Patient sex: M
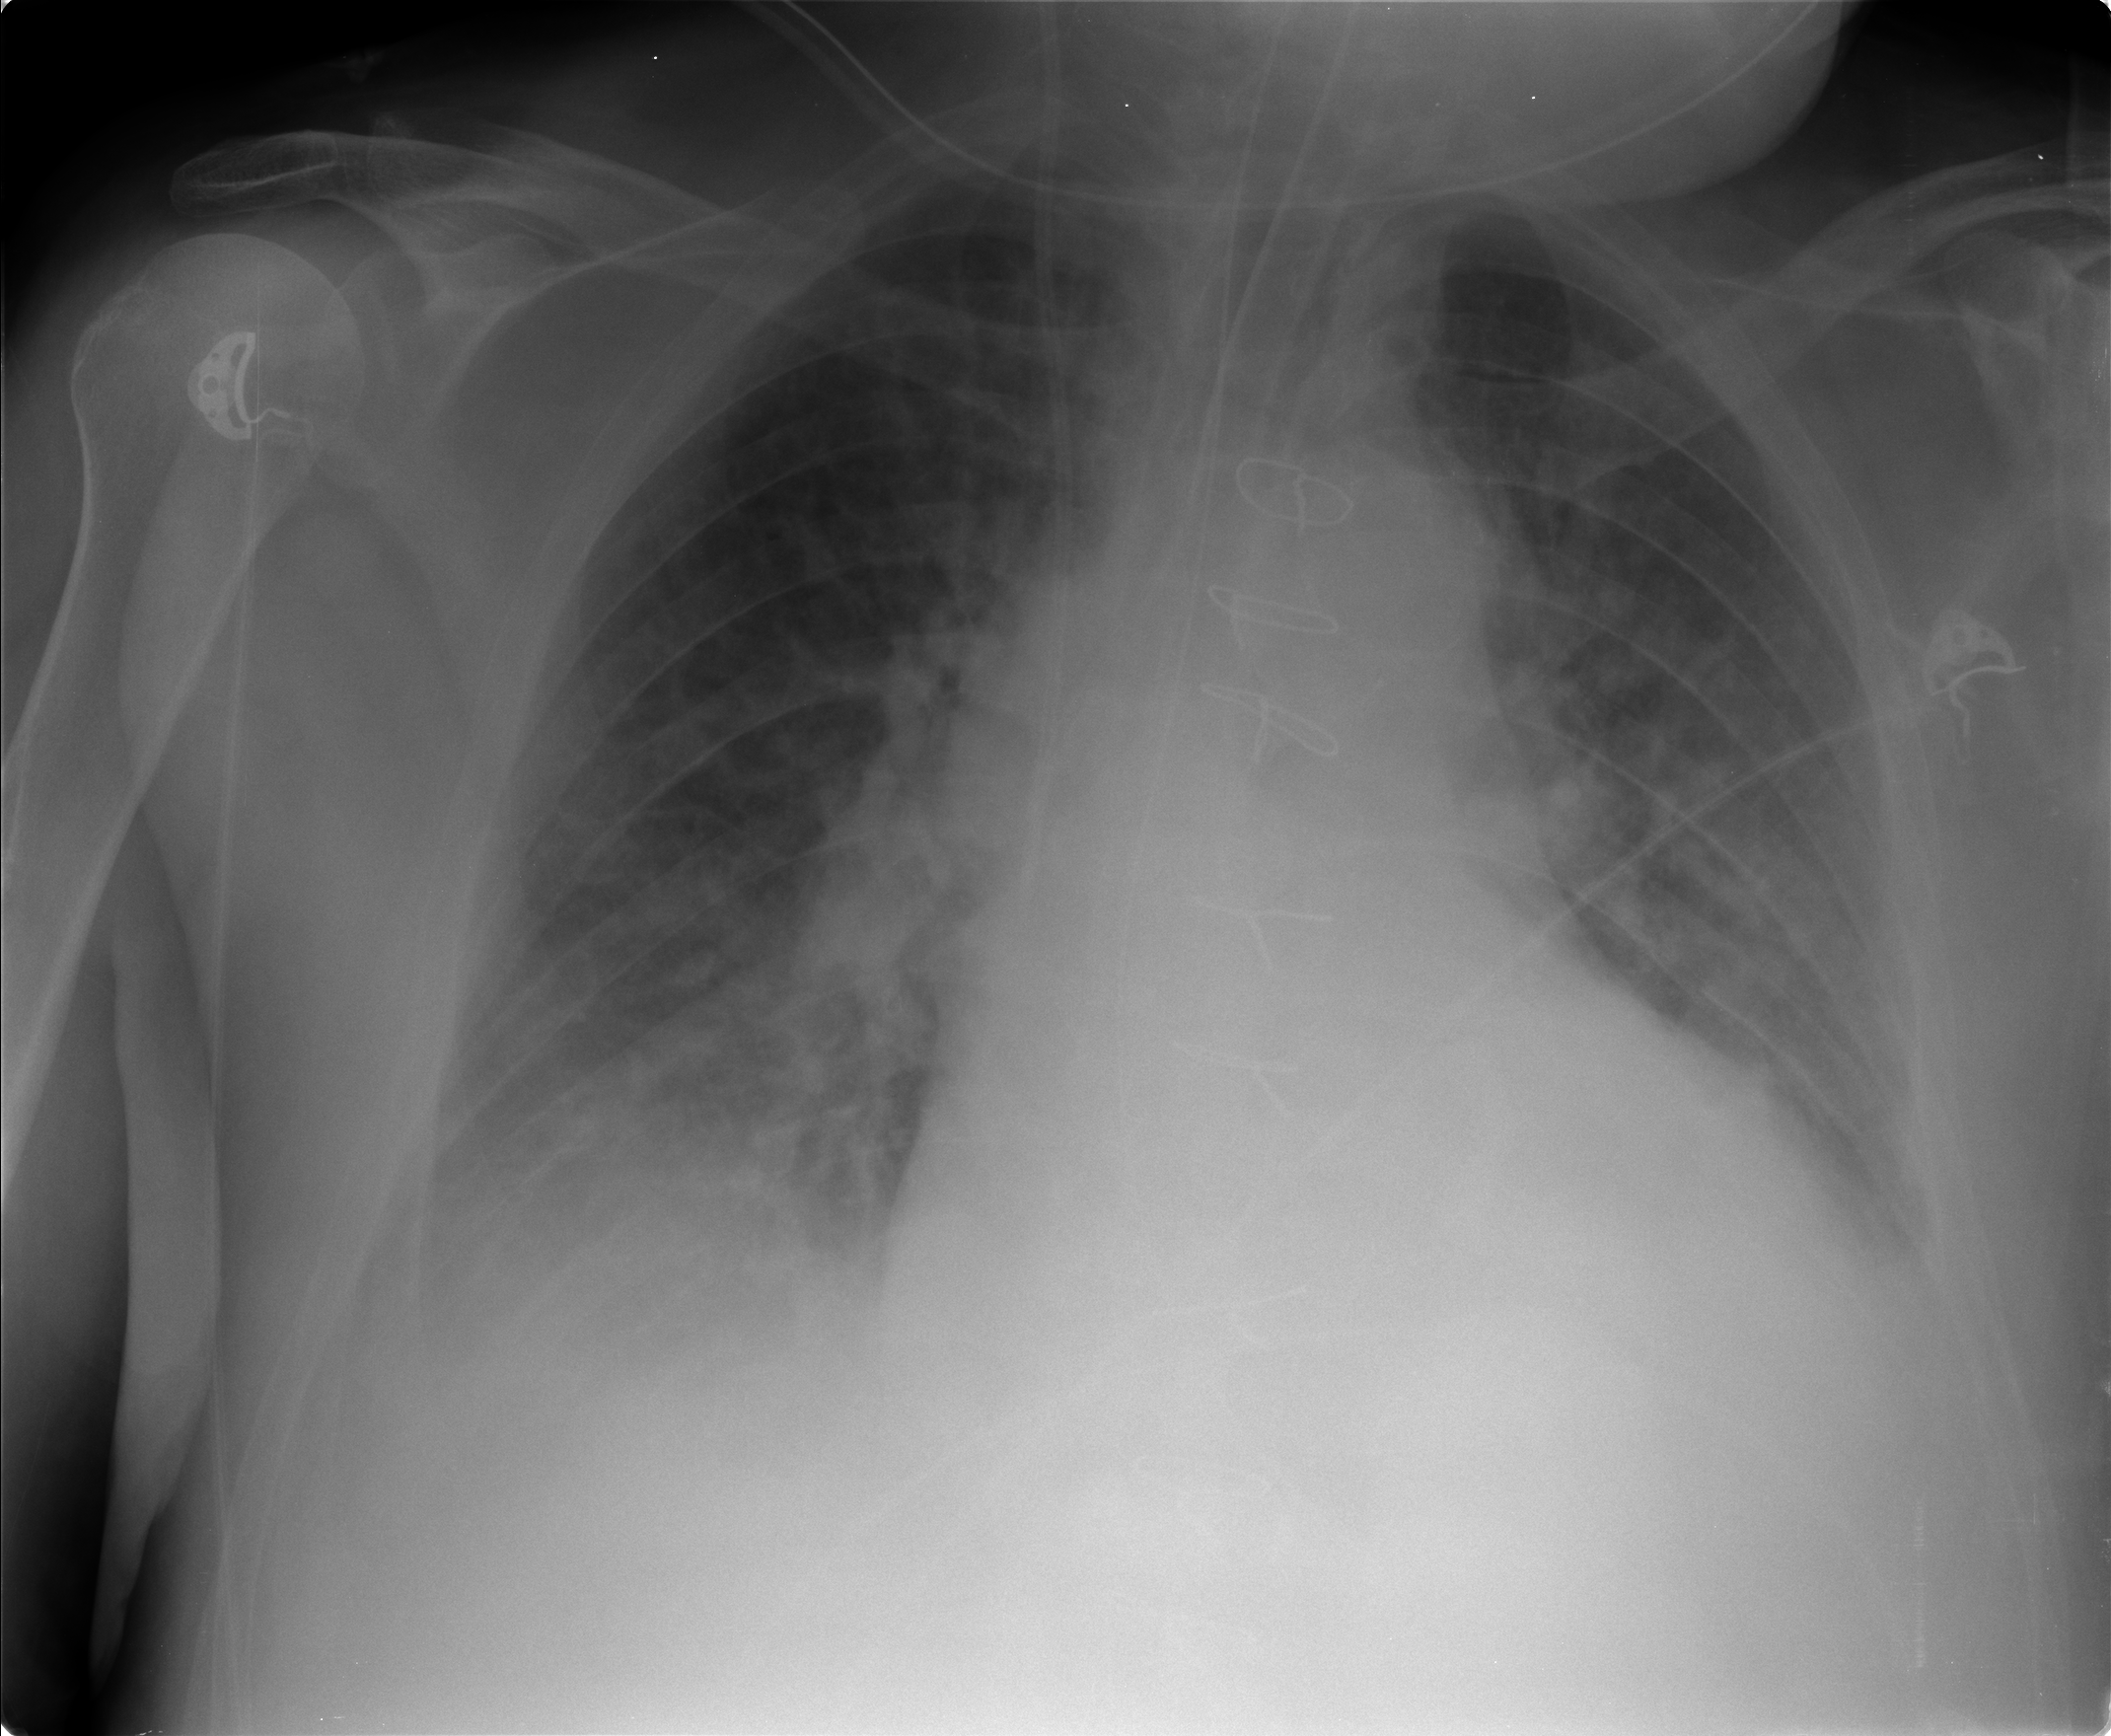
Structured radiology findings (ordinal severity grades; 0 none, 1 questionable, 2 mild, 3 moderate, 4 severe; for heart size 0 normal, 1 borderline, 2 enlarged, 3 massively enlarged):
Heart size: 1
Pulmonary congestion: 3
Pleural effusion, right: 2
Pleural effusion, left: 2
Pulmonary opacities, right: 2
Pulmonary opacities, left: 2
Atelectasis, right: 2
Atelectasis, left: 2